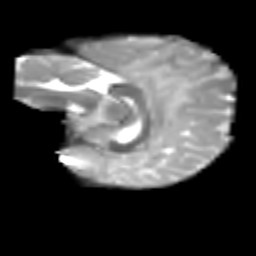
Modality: T2w
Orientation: sagittal
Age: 8
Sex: female
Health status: healthy